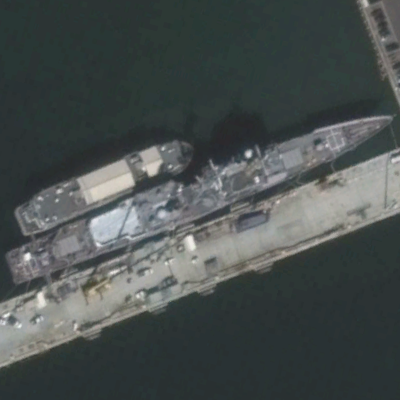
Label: cruiser